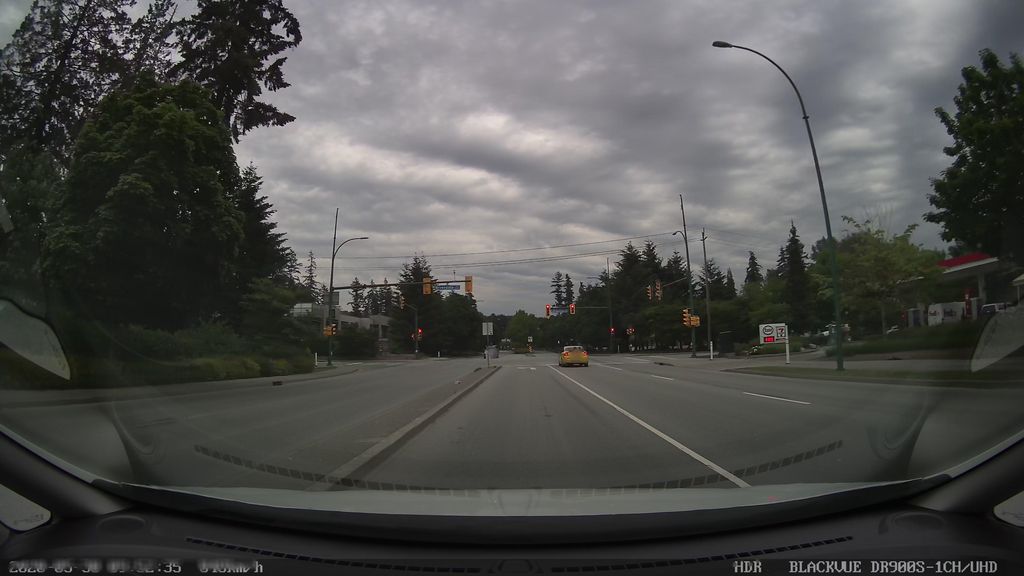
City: vancouver